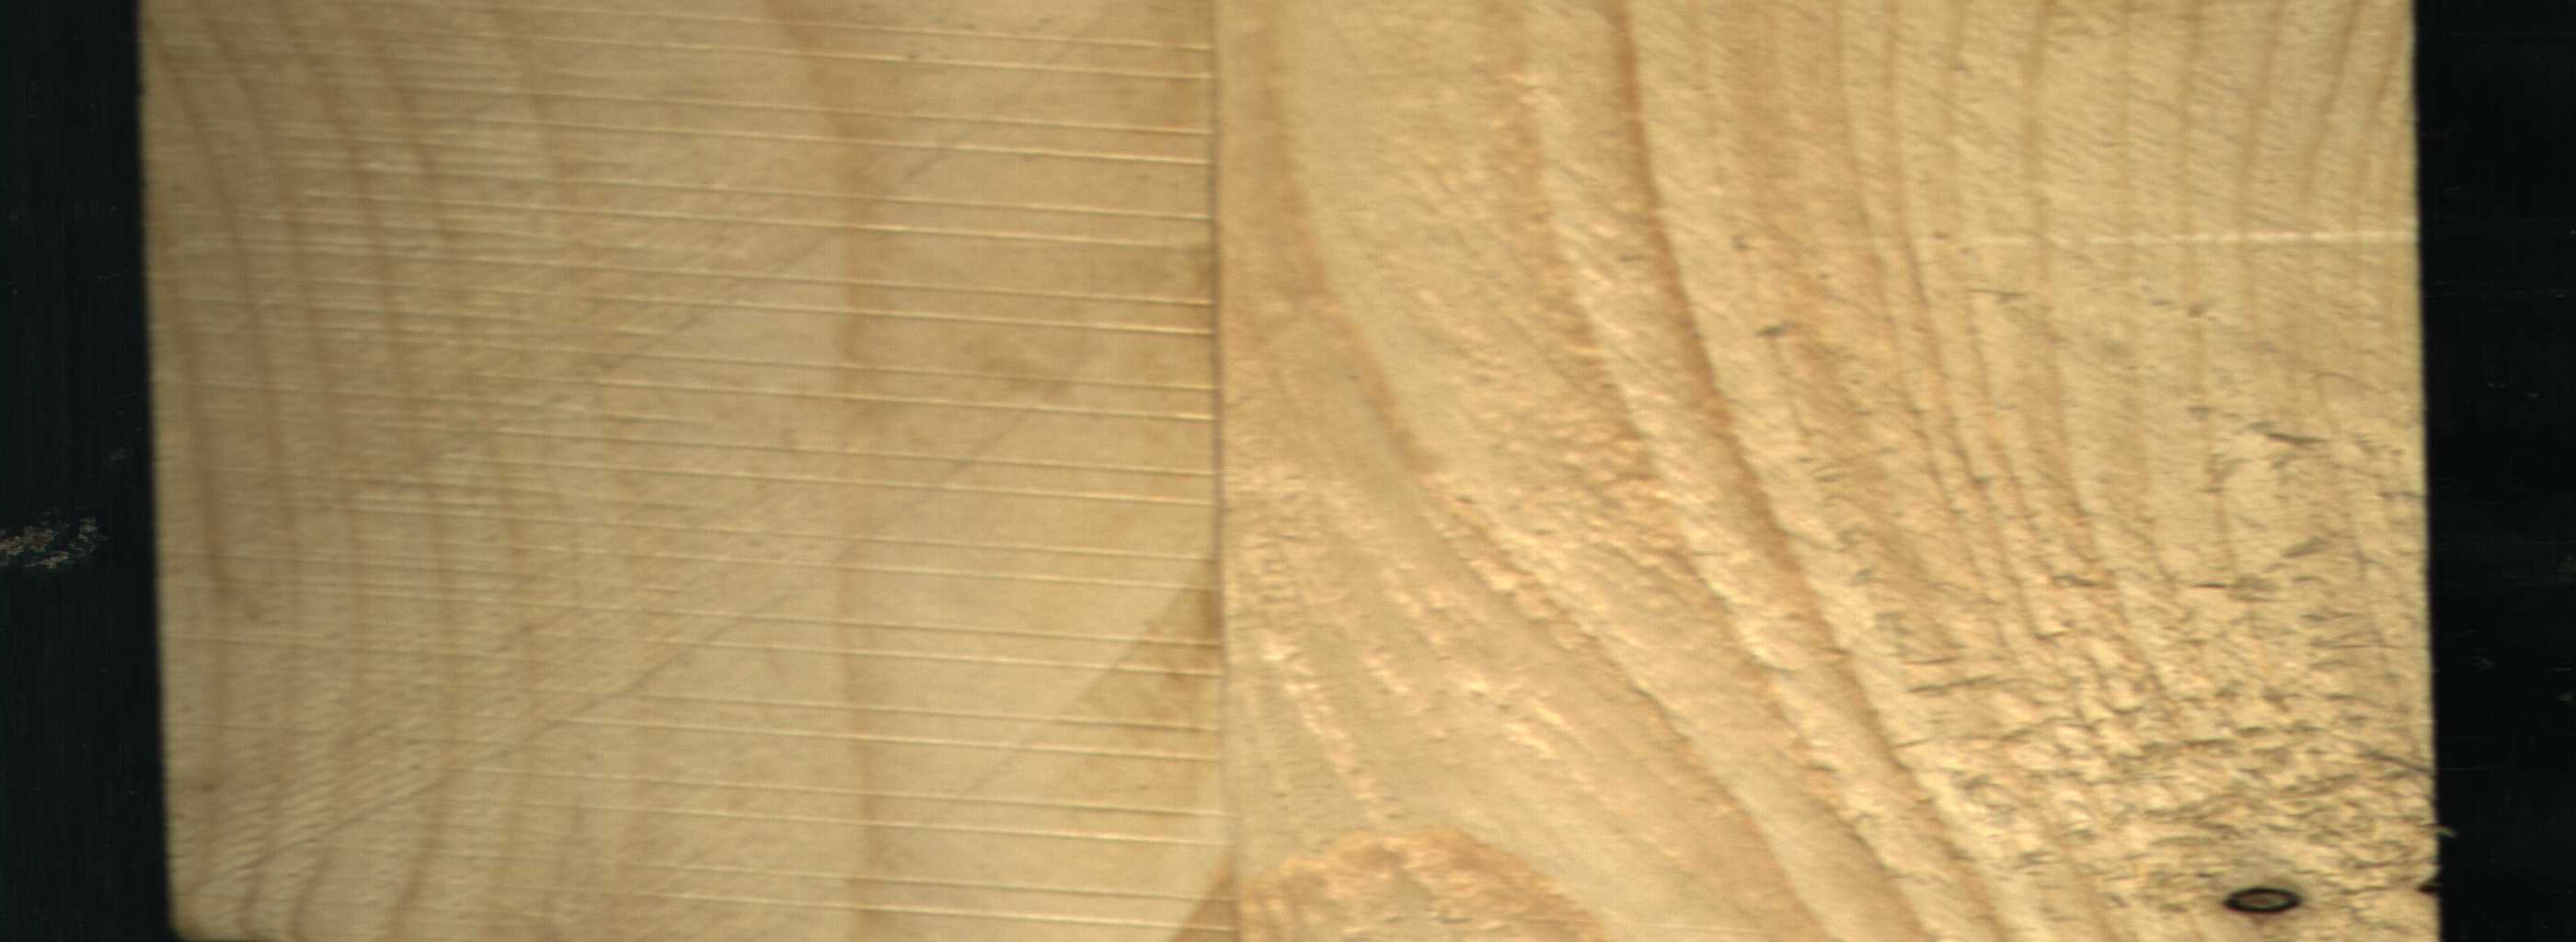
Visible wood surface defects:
Dead_Knot